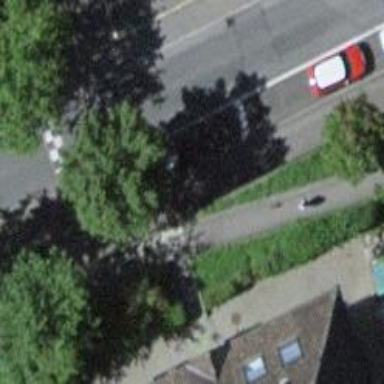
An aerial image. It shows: Road with steps.